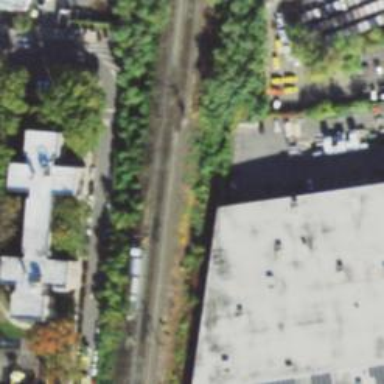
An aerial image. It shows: Railway with electrified contact lines.